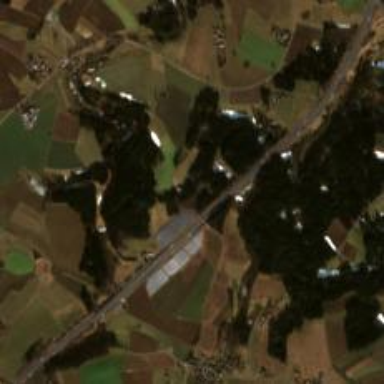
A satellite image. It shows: It's motorway area.